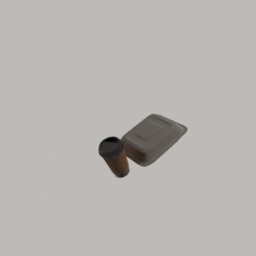
Label: tools